Question: I've been trying to extend Python with C++ using Boost in Windows 7. This is the code I have so far:
C++ code, hellomodule.cpp:
'''
#include <iostream>
using namespace std;
void say_hello(const char* name) {
cout << "Hello " << name << "!\n";
}
#include <boost/python/module.hpp>
#include <boost/python/def.hpp>
using namespace boost::python;
BOOST_PYTHON_MODULE(hello) {
def("say_hello", say_hello);
}
'''
Python code, setup.py:
'''
#!/usr/bin/env python
from distutils.core import setup
from distutils.extension import Extension
setup(name="PackageName",
ext_modules = [
Extension("hello", ["hellomodule.cpp"],
libraries = ["boost_python"])
]
)
'''
I try to build this by opening the command prompt and running "python setup.py build" in my Python32 directory. I've included the path to vcvarsall.bat in my environment variables.
The error I'm getting now:
.
I have little experience with C++ and I'm new to Boost. Any help would be appreciated.
EDIT: This is being done in MVSC++ 2010, however I'm using the v9.0 toolset and have also tried in MVSC++ 2008 Express. The path to hellomodule.cpp is "C:\Users\Amir\Documents\Visual Studio 2010\Projects\BoostExample\BoostExample\hellomodule.cpp"
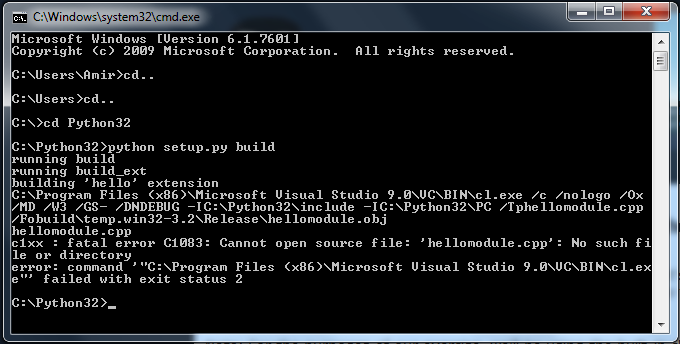
Answer: The compiler can't find hellomodule.cpp because it (probably) isn't in c:\python32. Try moving hellomodule.cpp into c:\python32 -- or, better yet, changing your directory to the path of hellomodule.cpp -- and rebuilding. It may lead to some other compiler errors, but at least you'll get past this first problem.
Good luck.